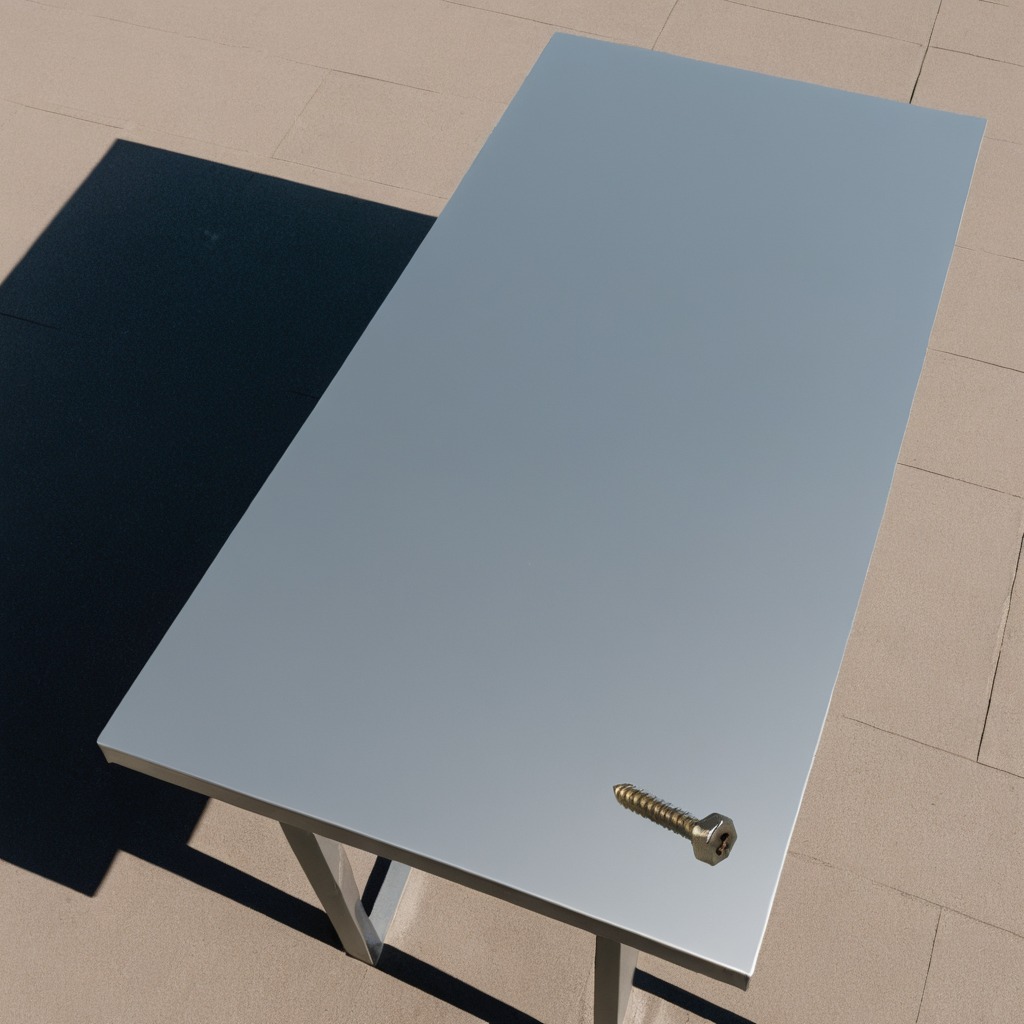
A metal screw lies on the table in a temporary outdoor tool station.